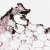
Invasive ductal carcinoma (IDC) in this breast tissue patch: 0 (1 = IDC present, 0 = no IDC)